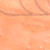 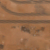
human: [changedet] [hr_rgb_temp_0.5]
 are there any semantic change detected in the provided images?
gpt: A horizontal street was made below the existing road in the desert.